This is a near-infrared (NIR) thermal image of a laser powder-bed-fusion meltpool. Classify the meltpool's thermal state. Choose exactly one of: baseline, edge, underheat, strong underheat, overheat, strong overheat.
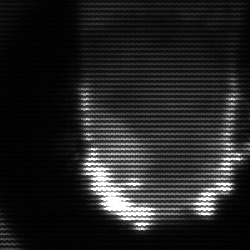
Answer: baseline